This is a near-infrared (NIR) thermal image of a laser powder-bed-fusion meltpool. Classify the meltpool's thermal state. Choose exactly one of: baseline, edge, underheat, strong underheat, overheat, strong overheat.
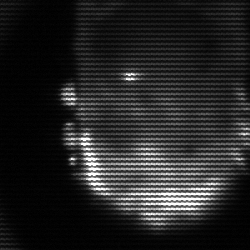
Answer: baseline